Question: after clicking on button in asp.net application runs edmgen tool with arguments. And I catch error :

'''
var cs =ConfigurationManager.ConnectionStrings["ApplicationServices"].ConnectionString;
string myArgs="/mode:fullgeneration /c:""+cs+"" /project:nwd /entitycontainer:SchoolEntities /namespace:SchoolModel /language:CSharp ";
string filename= GetFrameworkDirectory() + "\EdmGen.exe";
ProcessStartInfo startInfo = new ProcessStartInfo(filename,myArgs);
startInfo.UseShellExecute = false;
//startInfo.RedirectStandardError = true;
Process myGenProcess = Process.Start(startInfo);
//genInfo.Text = myGenProcess.StandardError.ReadToEnd();
'''
How to fix this?
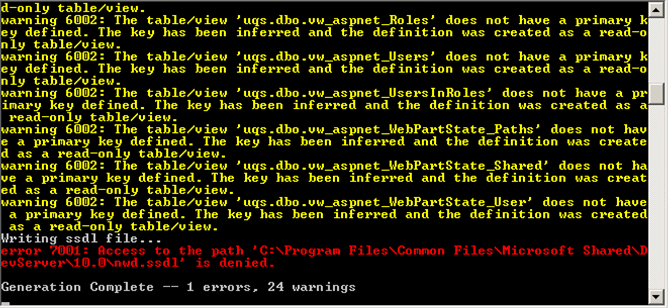
Answer: You need to pass the full path to a folder that you have write access to for the output.